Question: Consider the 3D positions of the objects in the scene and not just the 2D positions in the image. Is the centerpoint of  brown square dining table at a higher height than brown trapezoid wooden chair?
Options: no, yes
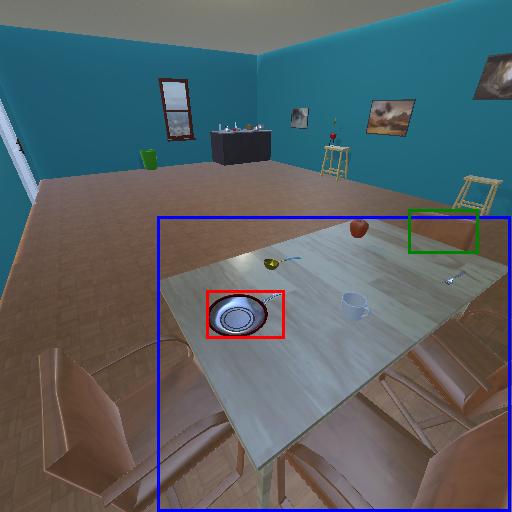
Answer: no